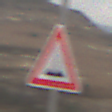
Verkehrszeichen: UnebeneFahrbahn
Umgebung: Outdoor, Nature
Tageszeit: MorningAfternoon
Wetter: Overcast
Licht: Natural
Jahreszeit: NotSpecified
Kontrast: LowContrast